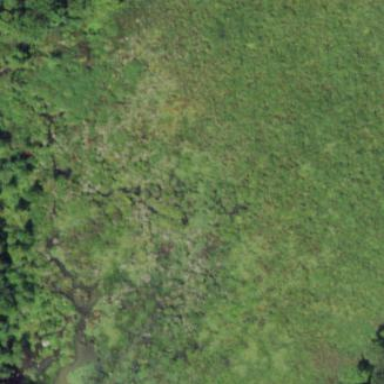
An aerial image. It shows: Marsh wetland.